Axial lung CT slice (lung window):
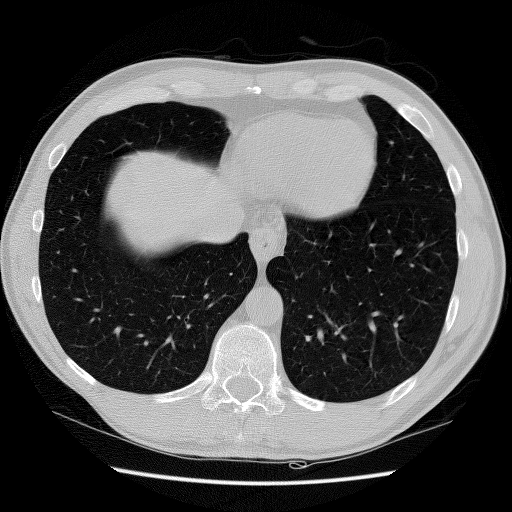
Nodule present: no